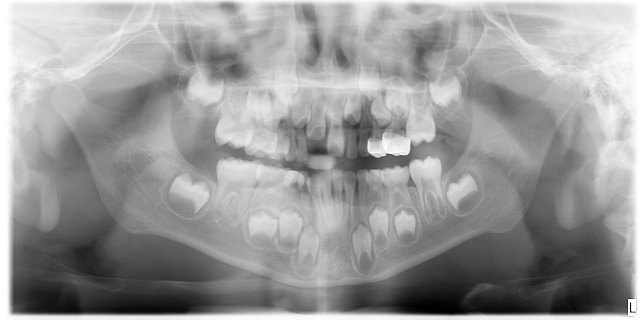
child